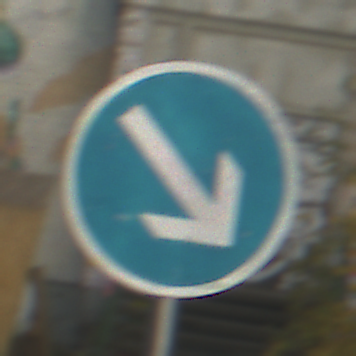
Verkehrszeichen: VorgeschriebeneVorbeifahrtRechts
Umgebung: Outdoor, Urban
Tageszeit: MorningAfternoon
Wetter: PartlyCloudy
Licht: Natural
Jahreszeit: NotSpecified
Kontrast: MediumContrast